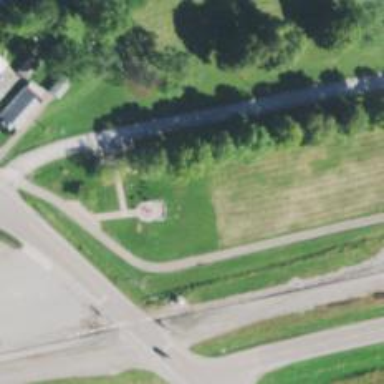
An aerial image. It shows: Historical war memorial.